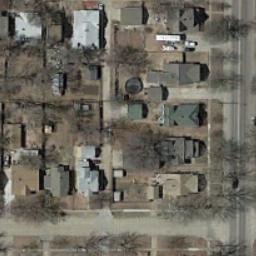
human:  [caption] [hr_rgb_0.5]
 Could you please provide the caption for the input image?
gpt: The medium residential area has some houses and bare trees .

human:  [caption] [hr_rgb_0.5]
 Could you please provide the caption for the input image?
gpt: The medium residential is on the bare land next to the road .

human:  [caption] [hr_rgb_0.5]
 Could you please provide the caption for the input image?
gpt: There are many buildings in medium residential area .

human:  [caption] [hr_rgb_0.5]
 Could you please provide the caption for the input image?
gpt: The houses in the mid-sized residential area are all red .

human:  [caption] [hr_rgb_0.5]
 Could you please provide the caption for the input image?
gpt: There are some buildings and withered trees on the medium residential area .